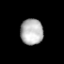
Tissue: lung
Cell type: Endothelial cells
Senescence score: 0.5592
Nuclear area (px): 574
Mean DAPI intensity: 180.256